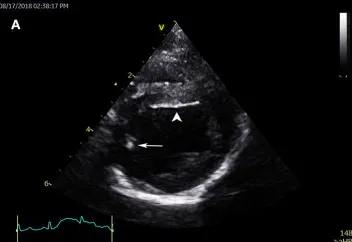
Transthoracic echocardiogram and electrocardiogram findings for puppy A4. Right parasternal short axis view at the level of the left ventricular papillary muscles (A) at 11 weeks old with a hyperechoic region in the posterior papillary muscle (white arrow) and on the endocardial surface of the interventricular septum (white arrow head).
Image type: radiology (ultrasound)